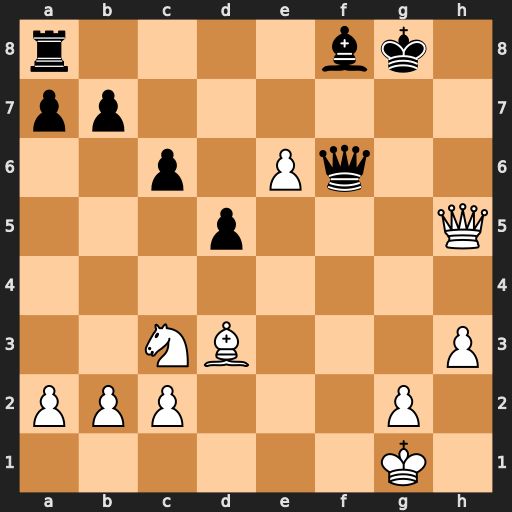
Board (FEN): r4bk1/pp6/2p1Pq2/3p3Q/8/2NB3P/PPP3P1/6K1
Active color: w
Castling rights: -
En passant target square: -
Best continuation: Qh7#